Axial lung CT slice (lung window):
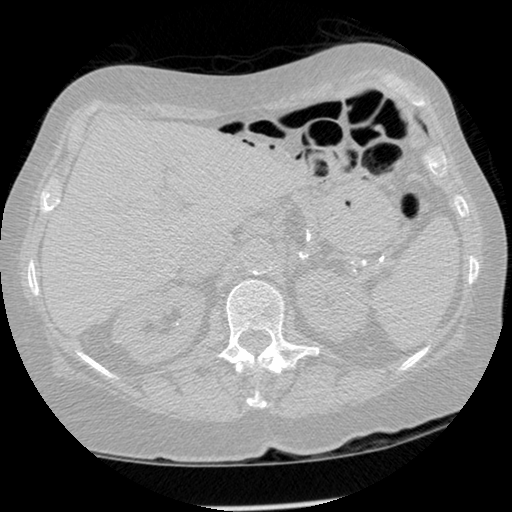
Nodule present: no